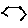
Label: hexagon